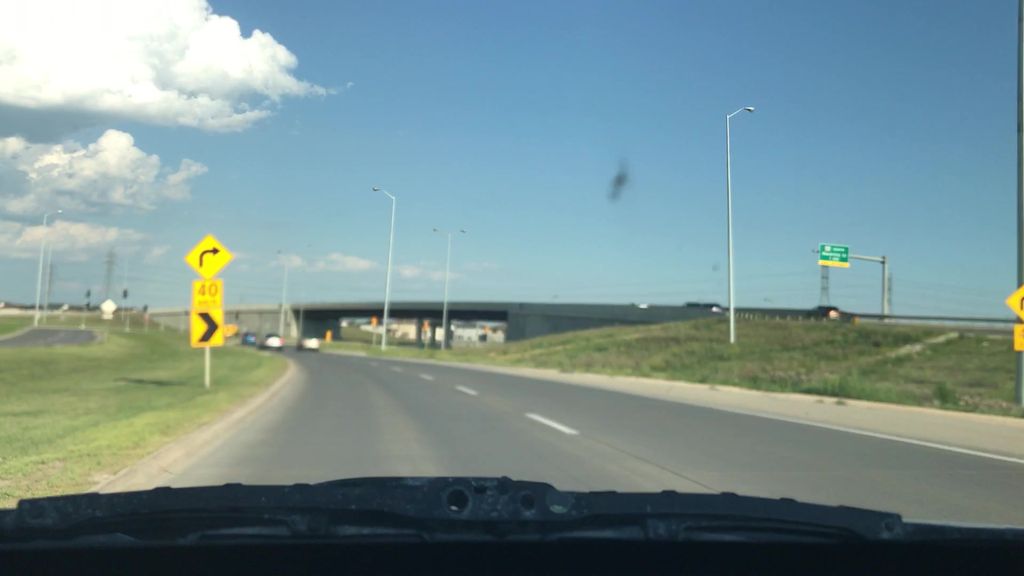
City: winnipeg